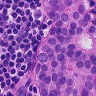
Metastatic tissue present: yes